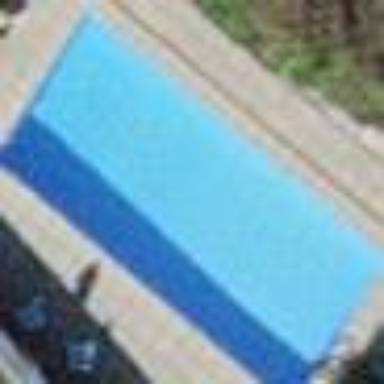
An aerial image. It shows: Swimming pool located in leisure land.